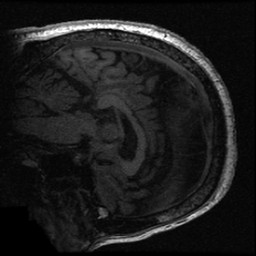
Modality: T1w
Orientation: sagittal
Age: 63
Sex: male